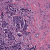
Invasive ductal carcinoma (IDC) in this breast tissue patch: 1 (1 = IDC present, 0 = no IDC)